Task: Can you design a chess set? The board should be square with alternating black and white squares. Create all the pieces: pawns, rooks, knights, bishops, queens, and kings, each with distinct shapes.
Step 3712:
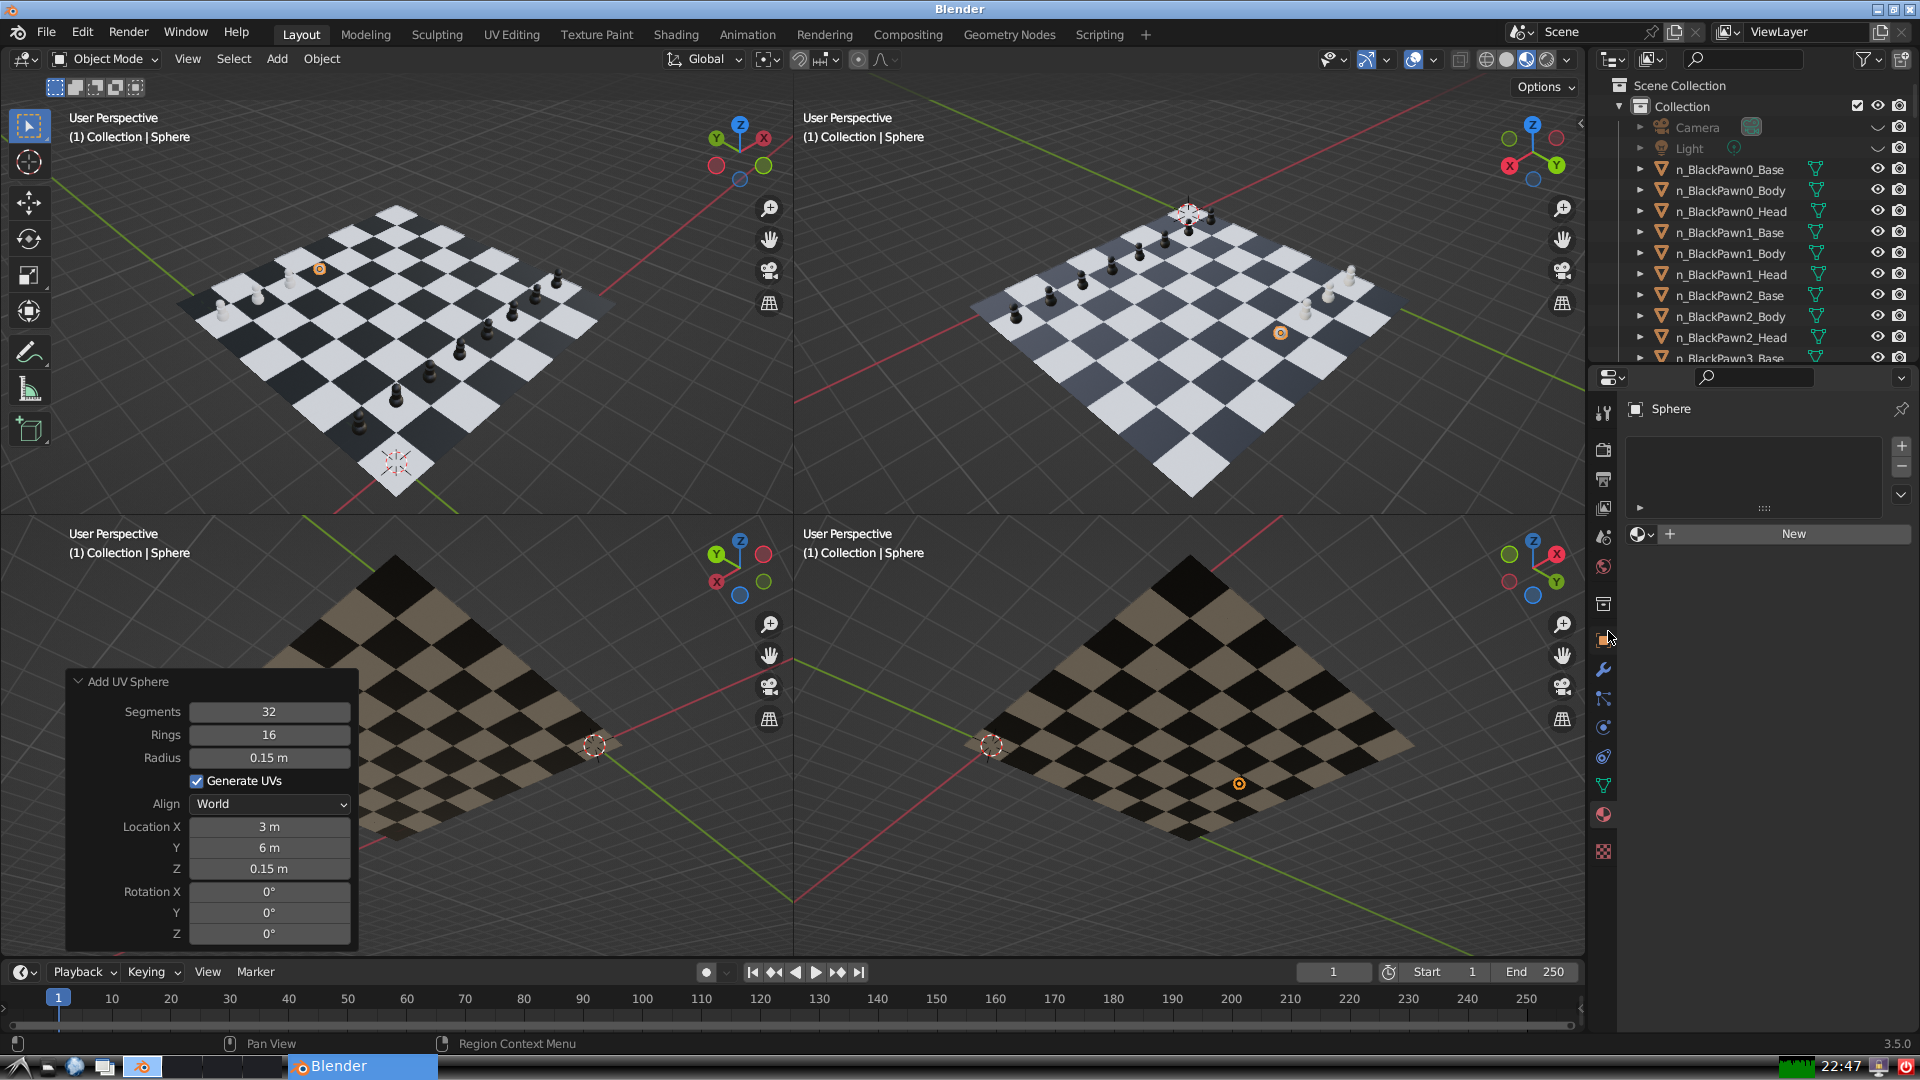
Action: click: no